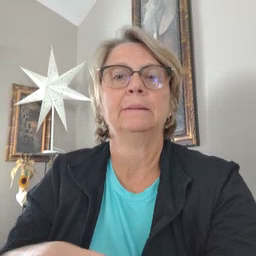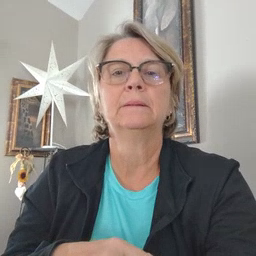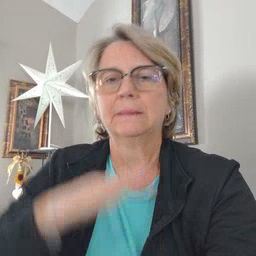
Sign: like